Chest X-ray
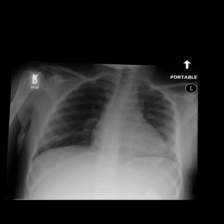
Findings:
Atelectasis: negative
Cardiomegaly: negative
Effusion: negative
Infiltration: negative
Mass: negative
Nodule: negative
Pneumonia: negative
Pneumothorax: negative
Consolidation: negative
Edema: negative
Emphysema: negative
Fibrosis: negative
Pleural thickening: negative
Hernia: negative